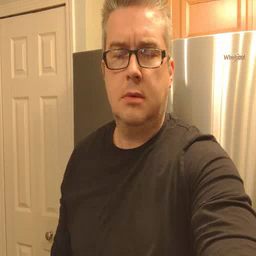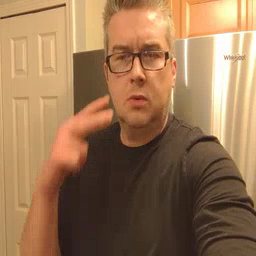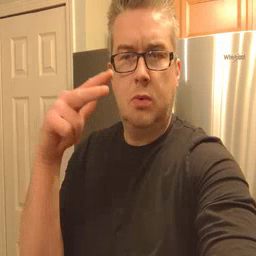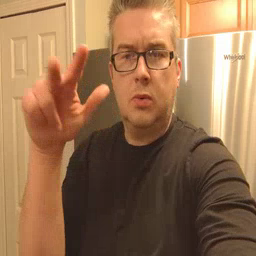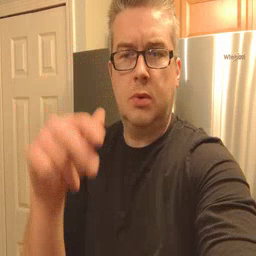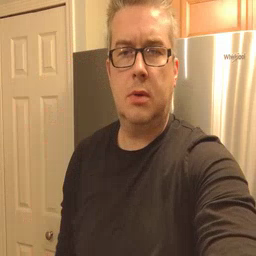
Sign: helicopter